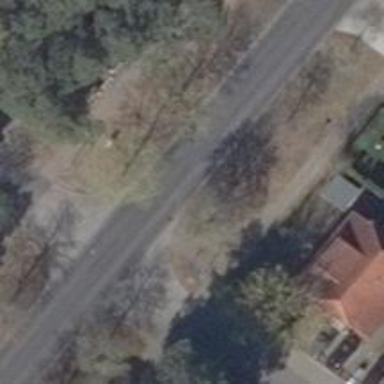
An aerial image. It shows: Unmarked crossing on the road.